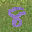
Label: 8